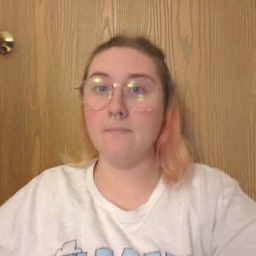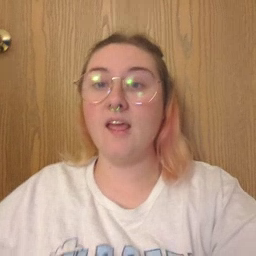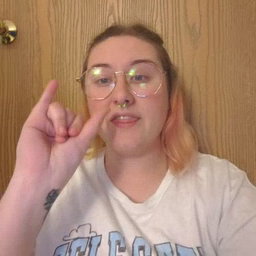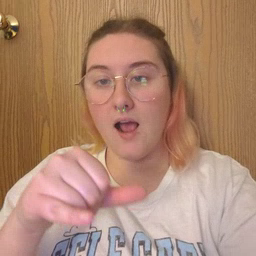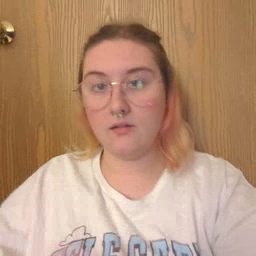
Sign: that